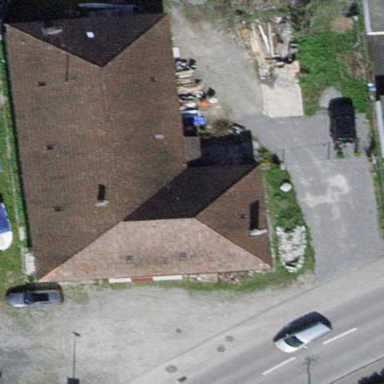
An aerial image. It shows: Building with hipped roof made of tile. The roof orientation is along/across.